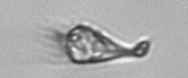
Label: Paratontonia_gracillima